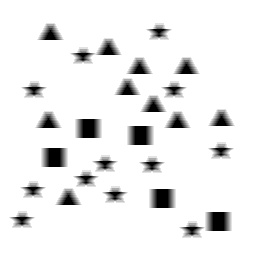
Squares: 5
Triangles: 10
Stars: 12
Total shapes: 27